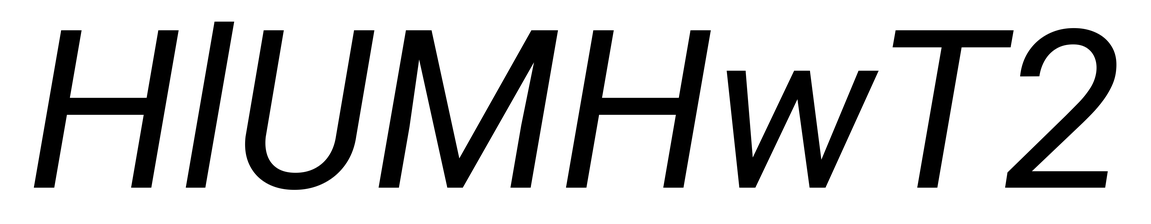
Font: Roboto-Italic_Italic